Here is the time-frequency representation (spectrogram) of a rolling-element bearing's vibration measurement. Classify the bearing condition as one of: normal, inner_race, outer_race, ball.
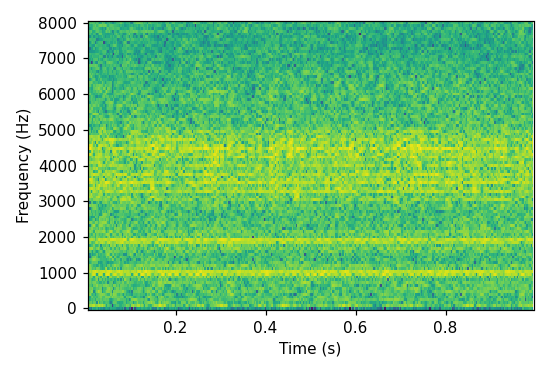
Answer: outer_race